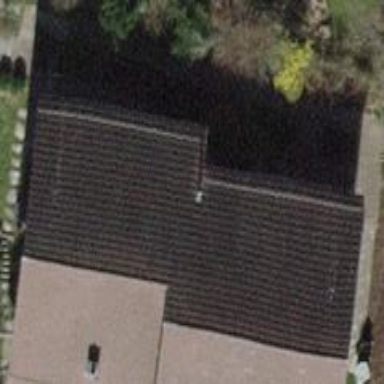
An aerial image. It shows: Building with tile roof.